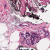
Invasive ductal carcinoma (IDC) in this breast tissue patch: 0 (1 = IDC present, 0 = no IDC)